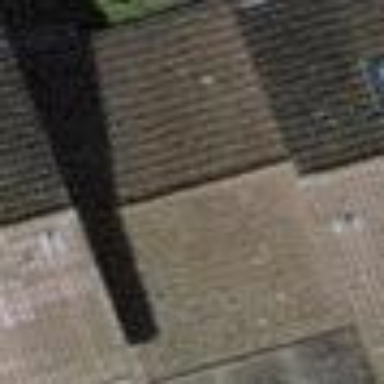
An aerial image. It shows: View of roof of building.